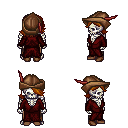
a pixel art fantasy rpg character, male body template, skeleton, red robe, robe skirt, brunette swoop hairstyle, leather cap, brown shoes, four views (front, back, left, right), 2x2 character sprite sheet, small pixel art, hard edges, no anti-aliasing